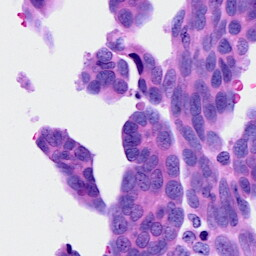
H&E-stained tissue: Ovarian